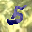
Label: 5